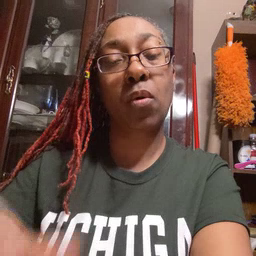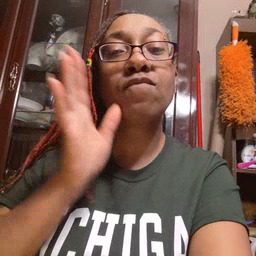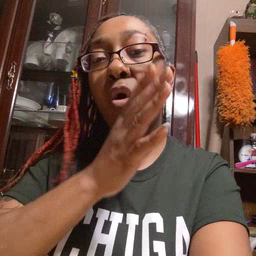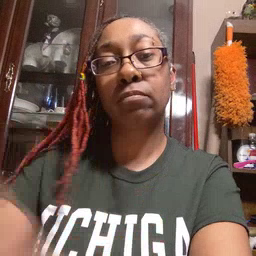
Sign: farm